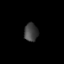
Tissue: lung
Cell type: T cells
Senescence score: 0.2336
Nuclear area (px): 242
Mean DAPI intensity: 64.851